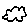
Label: cloud